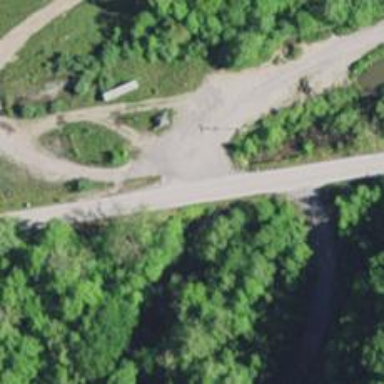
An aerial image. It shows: Culvert tunnel.